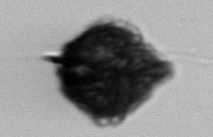
Label: Gonyaulax